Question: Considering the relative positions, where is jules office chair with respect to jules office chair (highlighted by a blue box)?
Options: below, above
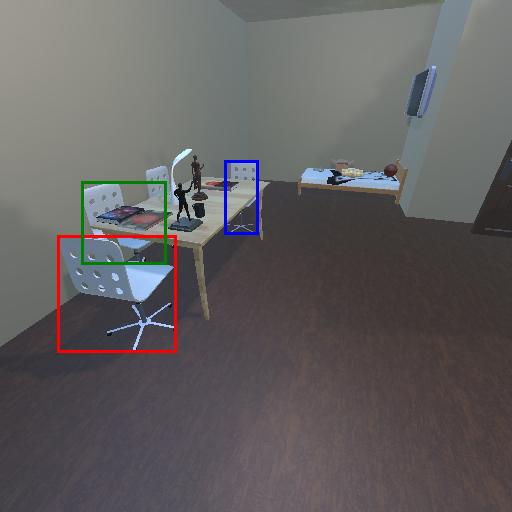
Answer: below